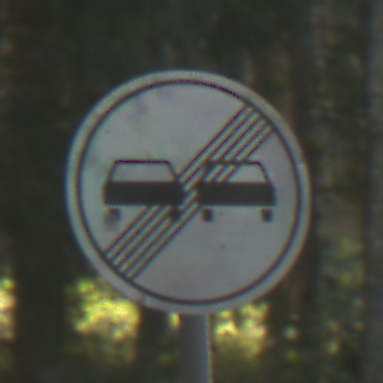
Verkehrszeichen: EndeUeberholverbot
Umgebung: Outdoor, Nature
Tageszeit: MorningAfternoon
Wetter: Clear
Licht: Natural
Jahreszeit: NotSpecified
Kontrast: LowContrast